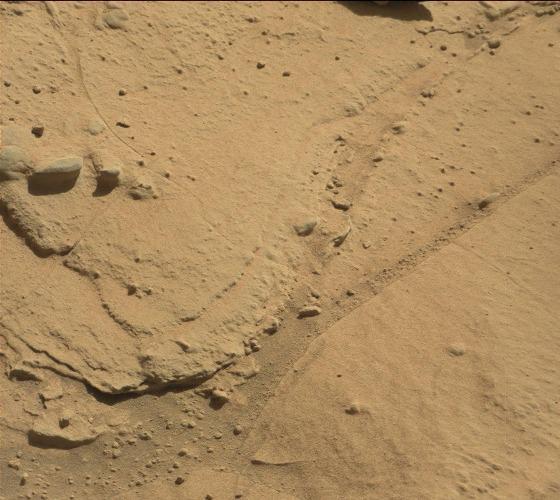
Terrain classes present: Bedrock, Gravel / Sand / Soil, Rock, Shadow